Question: I have xcode 4.5 installed on my mac running mountain lion. And i have a jailbroken iphone 4 ios 5.1.1
I started a new project on xcode and add one label.
When i try to run it on simulator 6.0 there is no problem, but when i try to run it on my ios device i get this error:
'''
#import <UIKit/UIKit
#import "AppDelegate.h"
int main(int argc, char *argv[])
{
@autoreleasepool {
return UIApplicationMain(argc, argv, nil, NSStringFromClass([AppDelegate class]));
}
}
'''
Here is the image

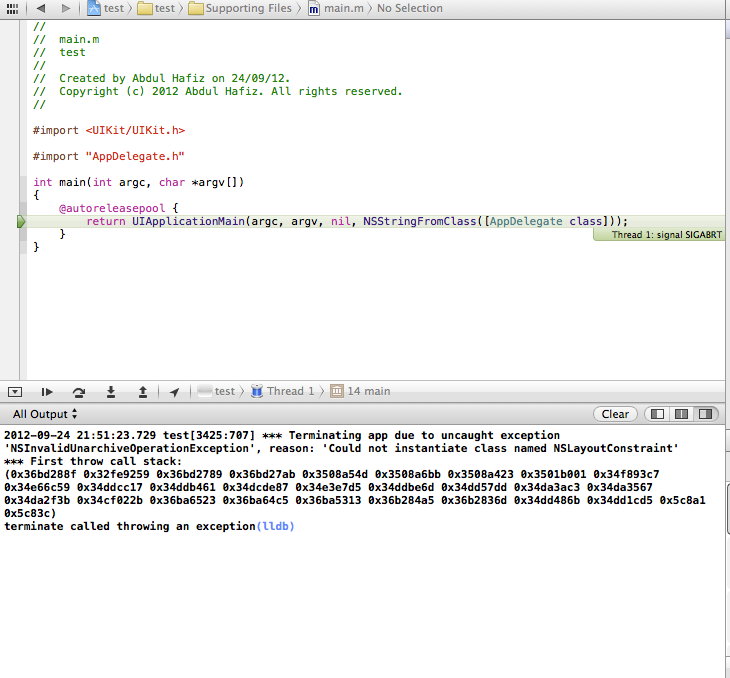
Answer: A new project in Xcode 4.5 will have the deployment target set to 6.0, so you wont be able to run it on a 5.1.1 device. Change the deployment target to 5.0
Edit: from your error it looks like you are using an iOS 6 API in 5.x, which will cause a crash. NSLayoutContstraint is iOS 6.0 only. If you havent specifically set this, check that the "Use Autolayout" box is unchecked in all your xibs